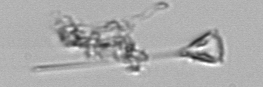
Label: Asterionellopsis_glacialis